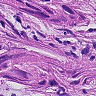
Metastatic tissue present: yes